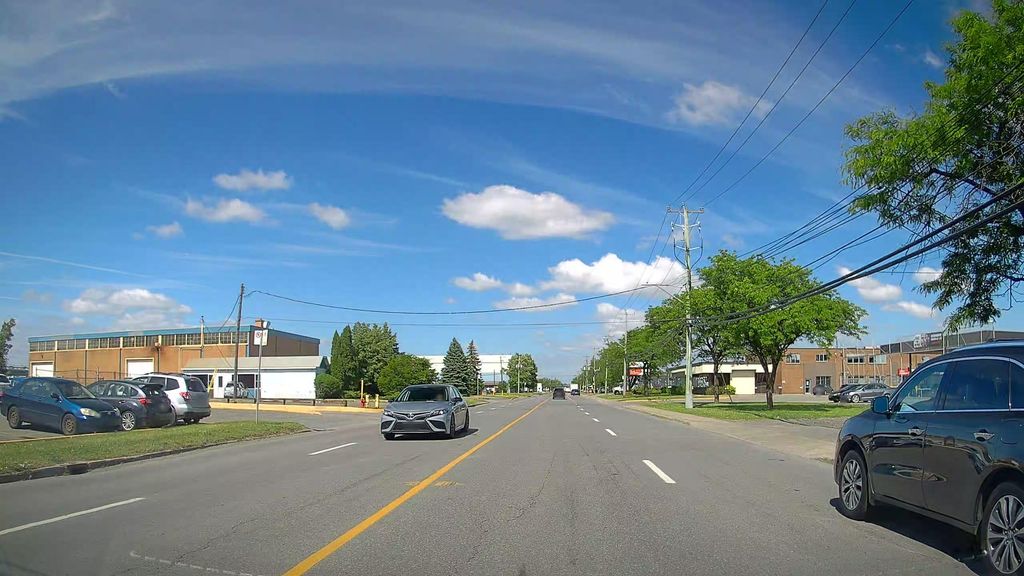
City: montreal